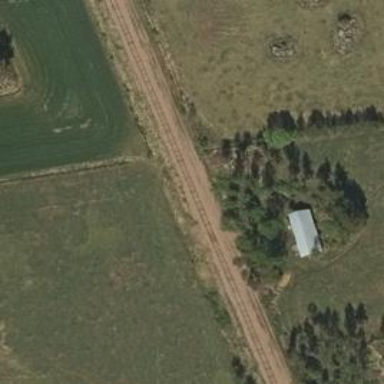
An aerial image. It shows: Railway track of B1 class.